Field crop: tomato
Growth stage: 1
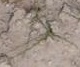
Species: cyperus